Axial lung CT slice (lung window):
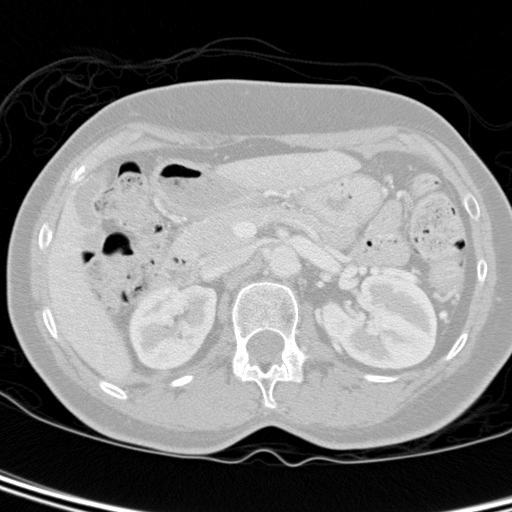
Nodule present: no